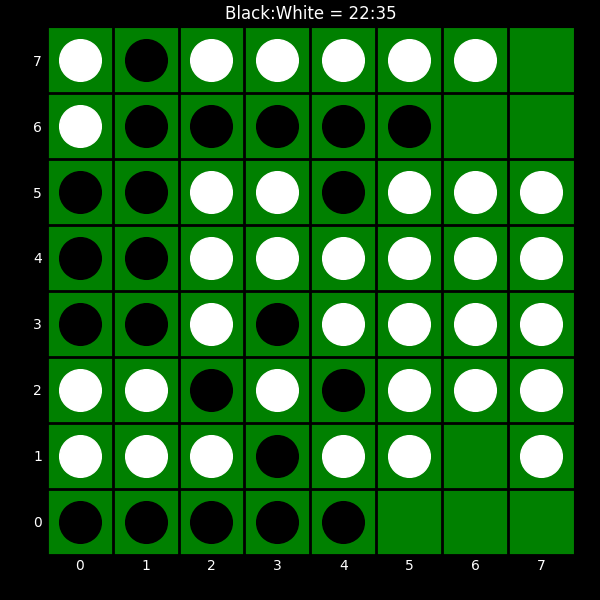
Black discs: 22
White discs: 35